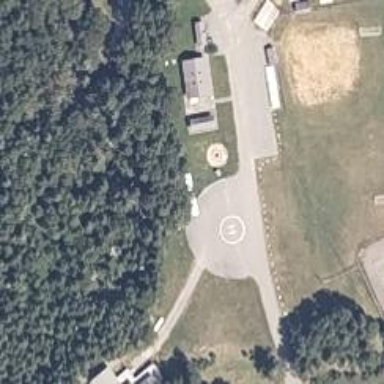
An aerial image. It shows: Image showing helipad at airport.